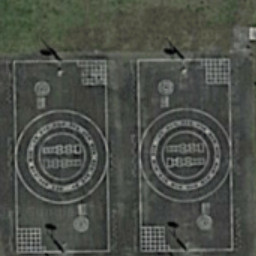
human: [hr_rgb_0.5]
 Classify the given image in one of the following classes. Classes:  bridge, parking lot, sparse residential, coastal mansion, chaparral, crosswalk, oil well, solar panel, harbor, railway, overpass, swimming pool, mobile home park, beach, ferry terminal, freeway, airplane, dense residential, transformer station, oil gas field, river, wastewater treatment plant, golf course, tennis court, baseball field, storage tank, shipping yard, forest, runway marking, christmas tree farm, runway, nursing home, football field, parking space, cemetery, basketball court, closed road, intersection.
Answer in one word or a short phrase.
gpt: basketball court